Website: ulta-beauty
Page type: billing-address
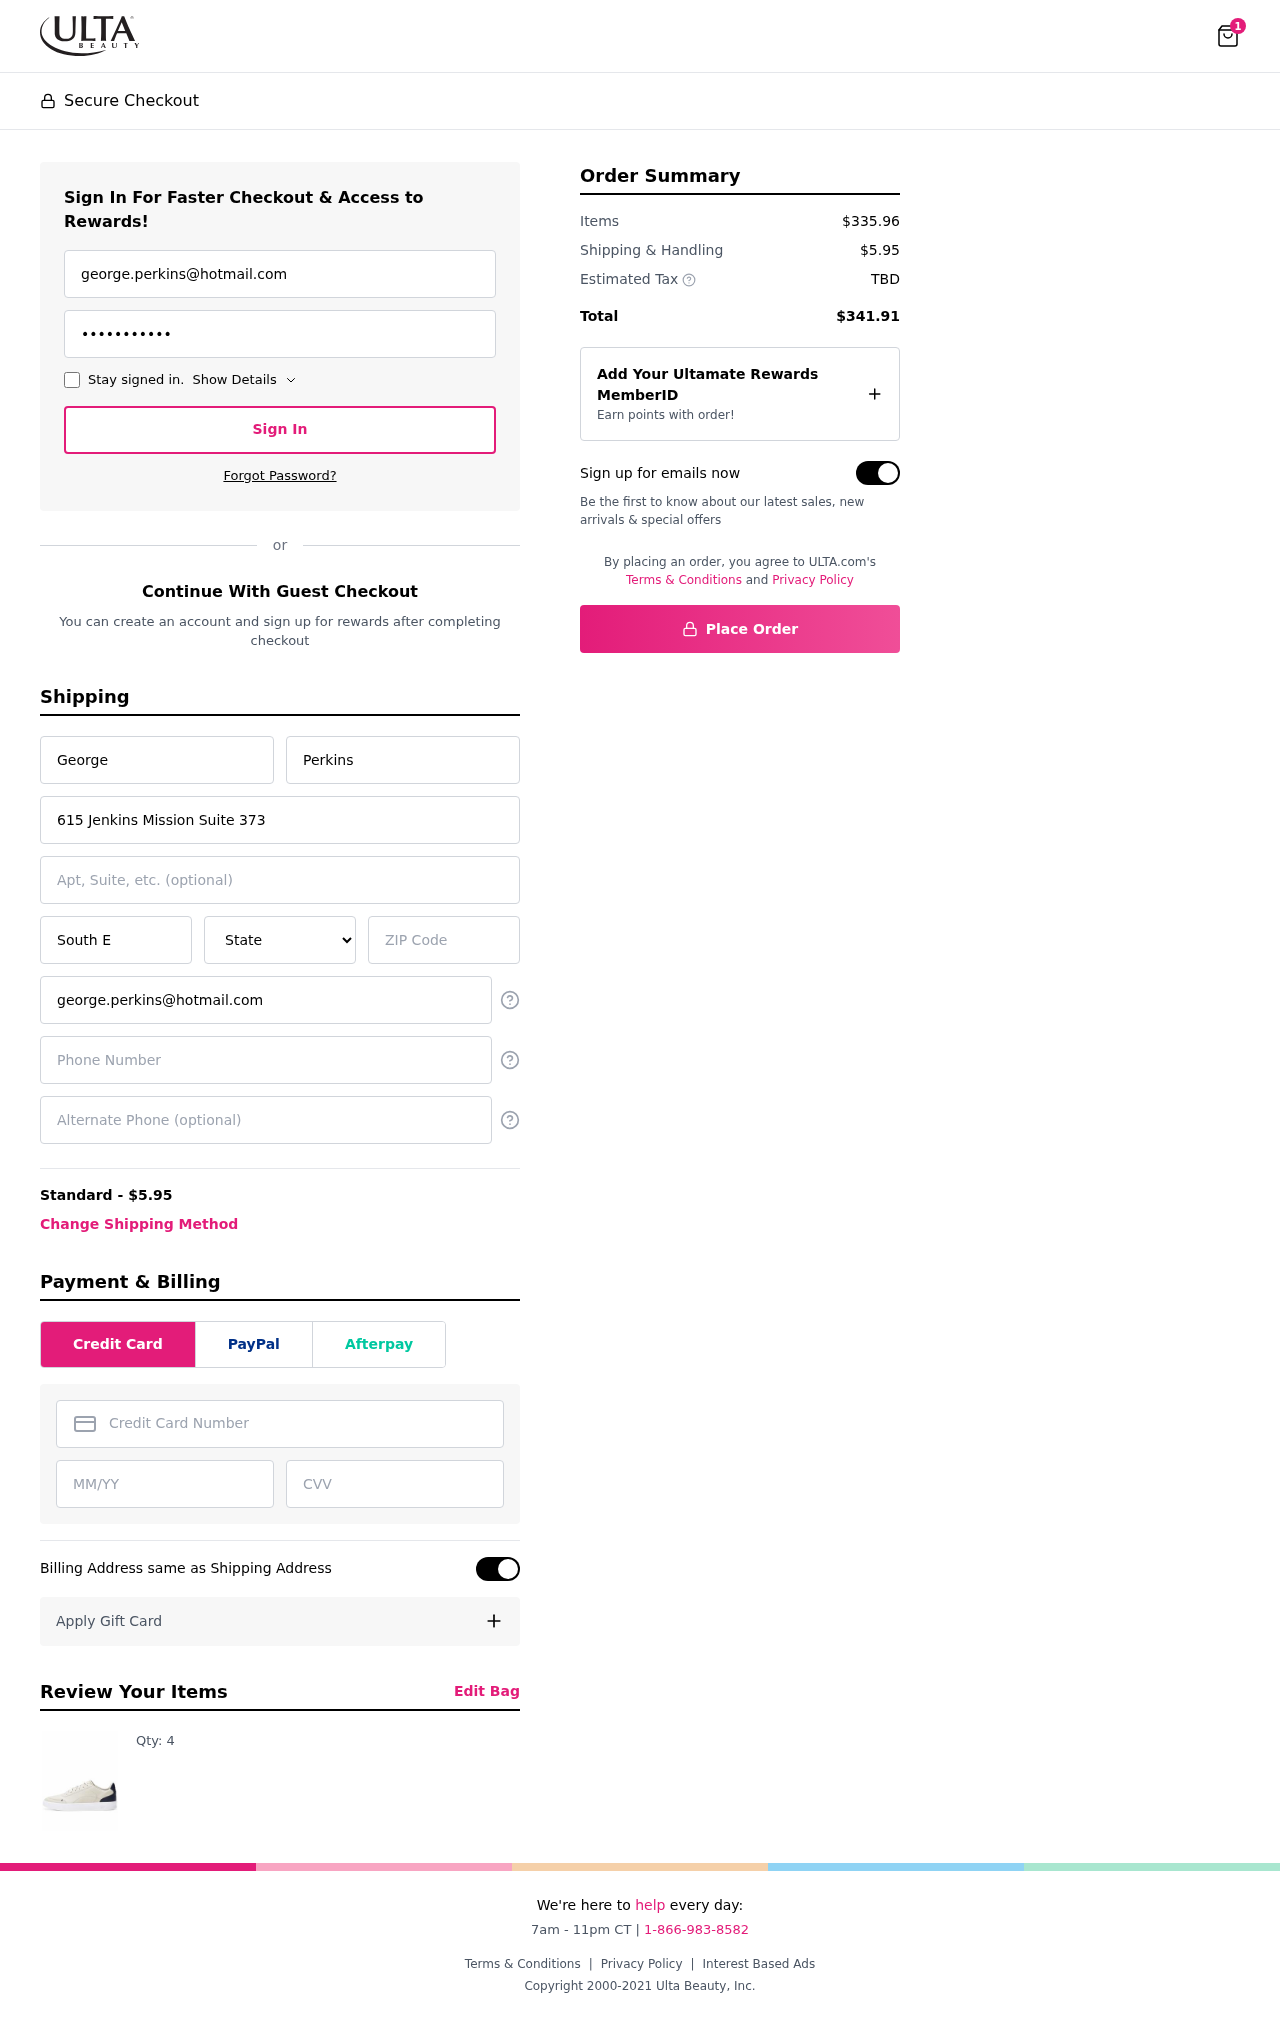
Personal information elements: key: PII_STATE
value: Arkansas
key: PII_EMAIL
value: george.perkins@hotmail.com
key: PII_FIRSTNAME
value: George
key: PII_LASTNAME
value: Perkins
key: PII_STREET
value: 615 Jenkins Mission Suite 373
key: PII_CITY
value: South Erin
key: PII_POSTCODE
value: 80711
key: PII_PHONE
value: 9635184891
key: PII_CARD_NUMBER
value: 5273 2251 1862 7209
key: PII_CARD_EXPIRY
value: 06/26
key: PII_CARD_CVV
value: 282
Product elements: key: PRODUCT1_QUANTITY
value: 4
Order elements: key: ORDER_NUM_ITEMS
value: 1
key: ORDER_SHIPPING_COST
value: $5.95
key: ORDER_SUBTOTAL
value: $335.96
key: ORDER_TOTAL
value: $341.91